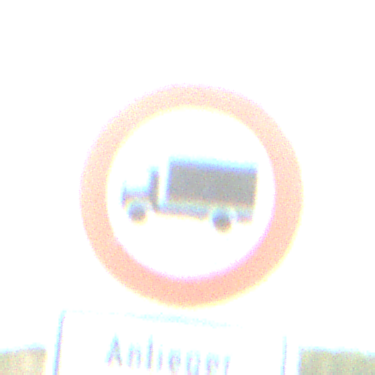
Verkehrszeichen: VerbotFuerKraftfahrzeugeUeberDreiKommaFuenfTonnen
Zusatzzeichen unten: PersonengruppenFrei2
Umgebung: Outdoor, RoadRail
Tageszeit: SunriseSunset
Wetter: PartlyCloudy
Licht: Natural
Jahreszeit: NotSpecified
Kontrast: MediumContrast